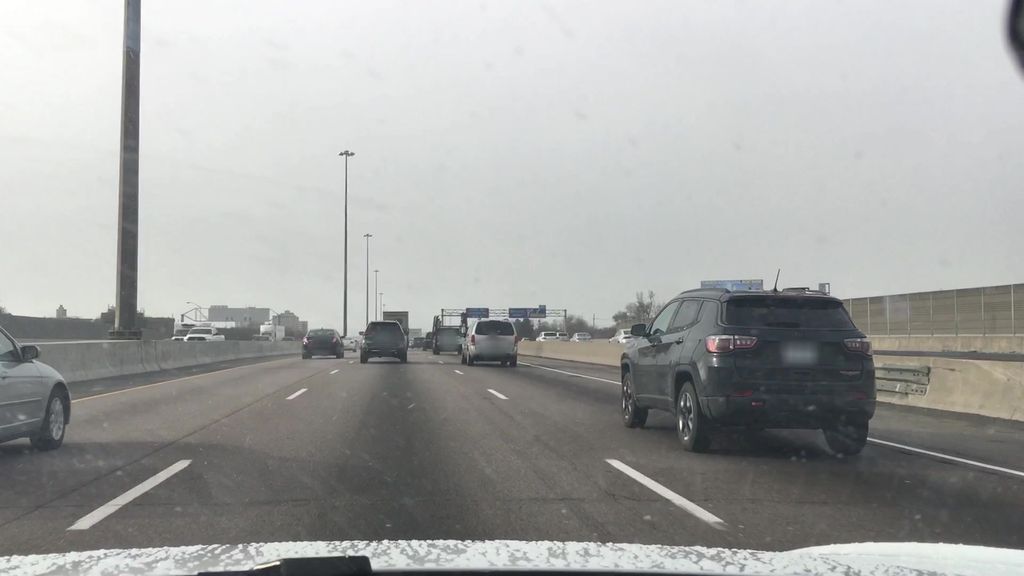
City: toronto